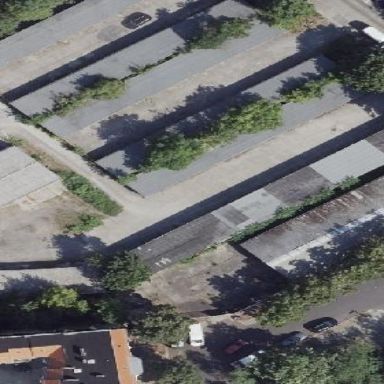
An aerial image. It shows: Garages with flat roofs.